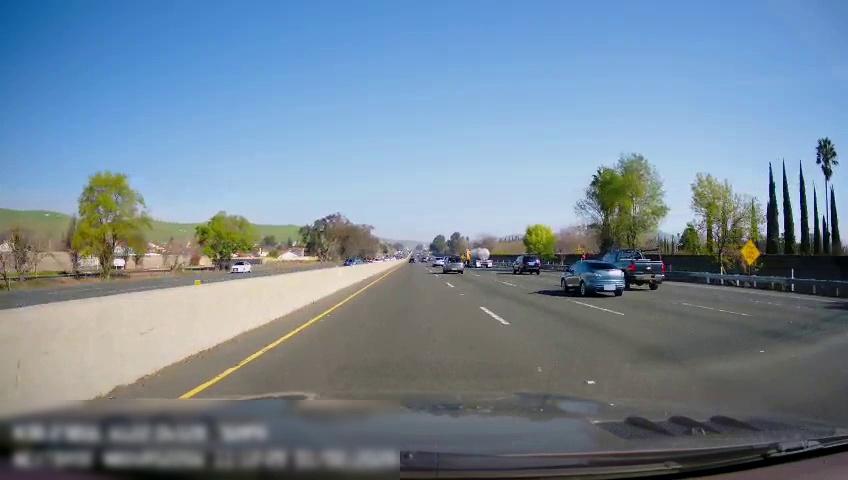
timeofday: Day
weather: Sunny
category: Drivable Space
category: Drivable Space
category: Vehicles | Car
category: Vehicles | Car
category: Vehicles | Car
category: Vehicles | SUV
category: Vehicles | Truck
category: Vehicles | SUV
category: Vehicles | Other LV
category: Vehicles | Car
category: Vehicles | Car
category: Lanes | Alternate Lane
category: Lanes | Current Lane
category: Lanes | Current Lane
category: Lanes | Alternate Lane
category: Traffic | Signs